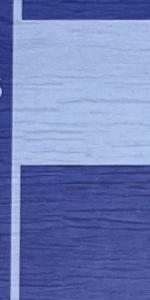
Label: Empty